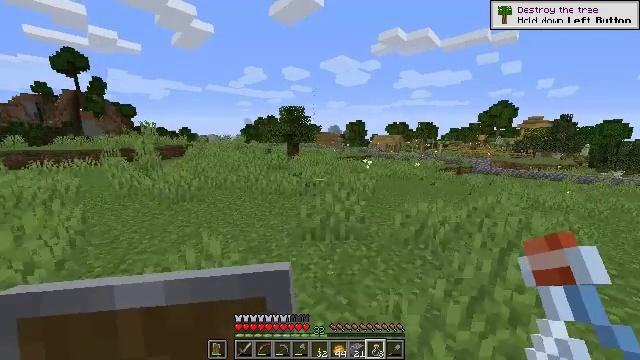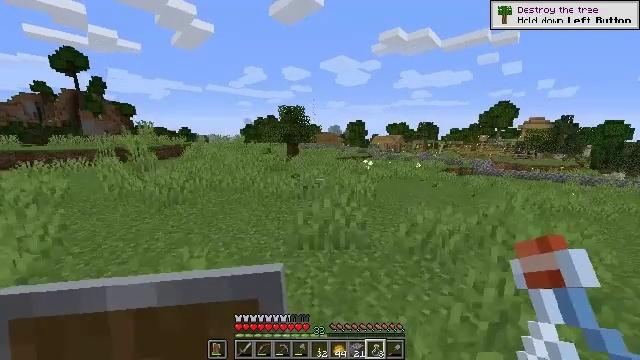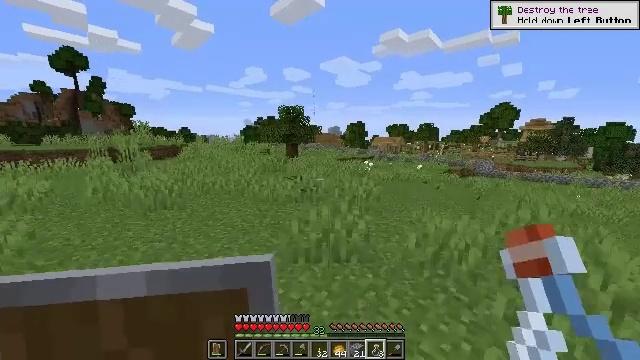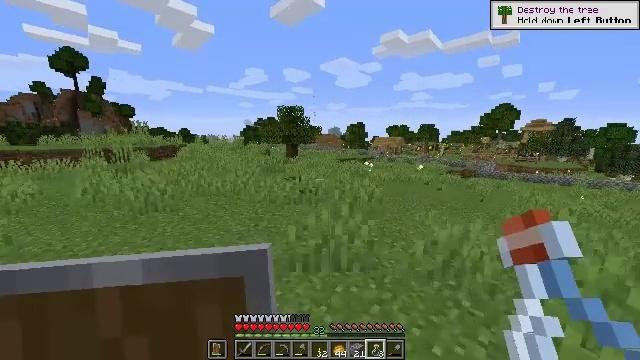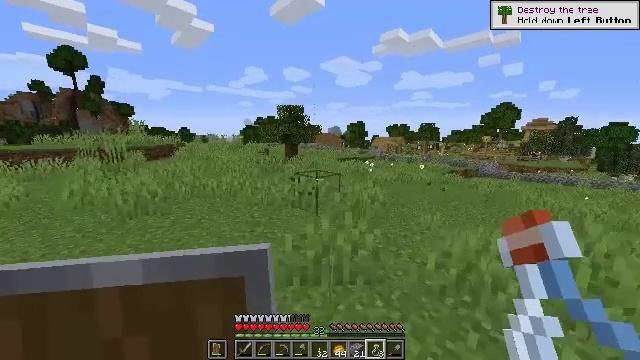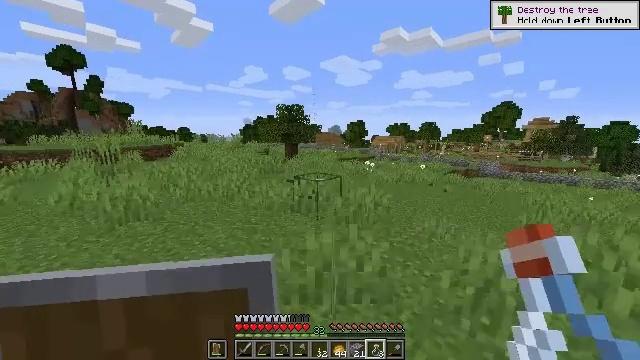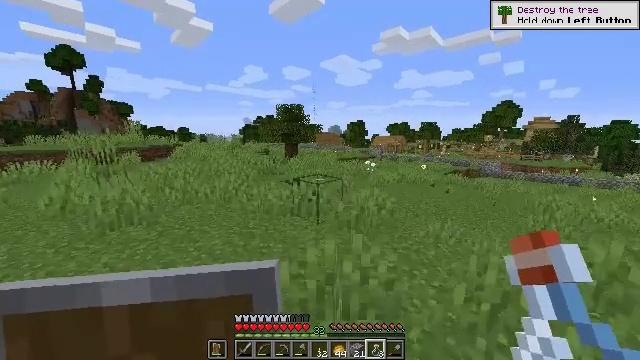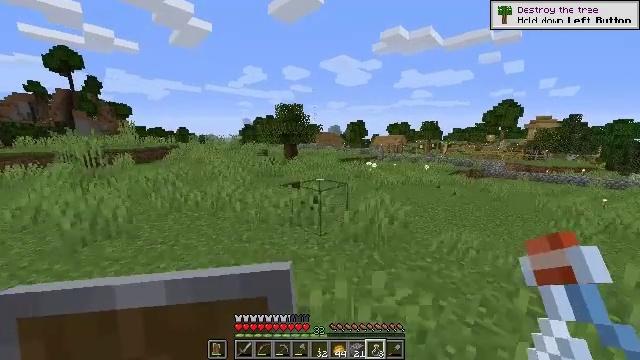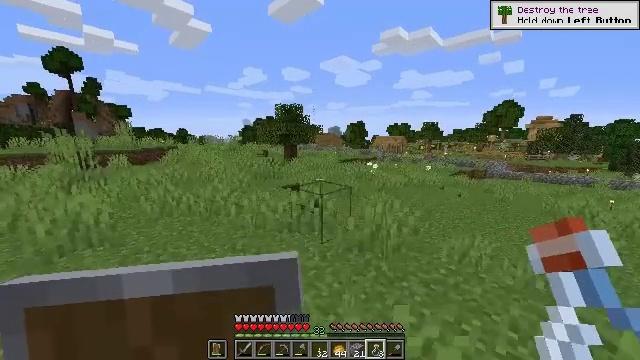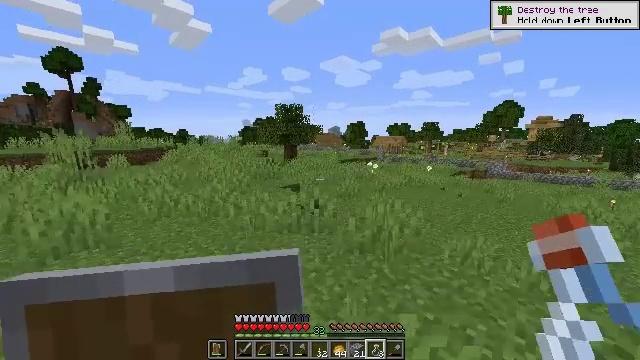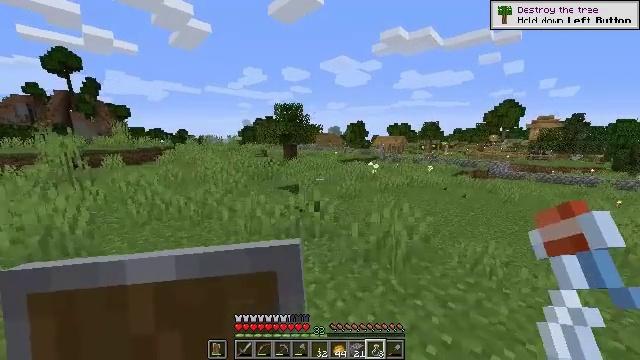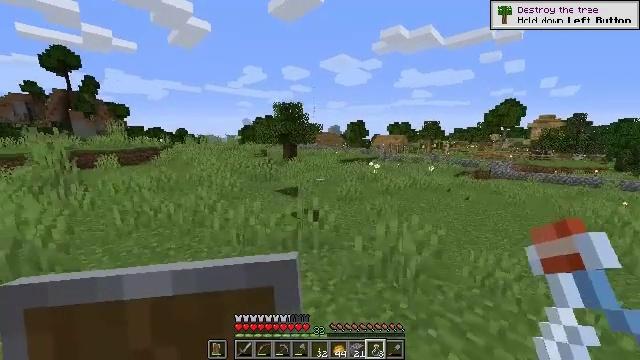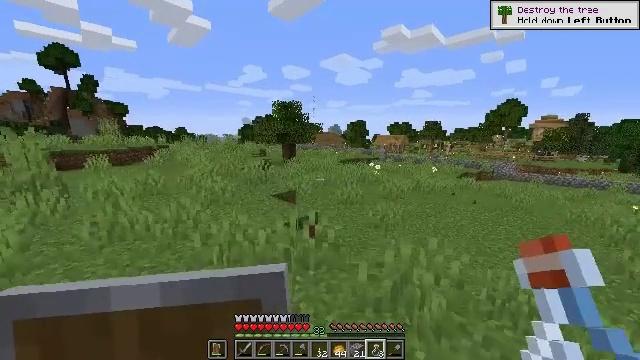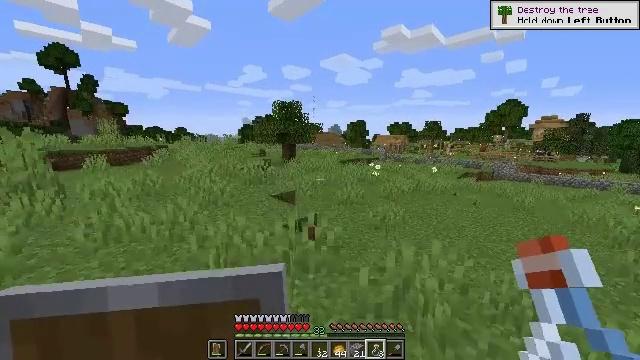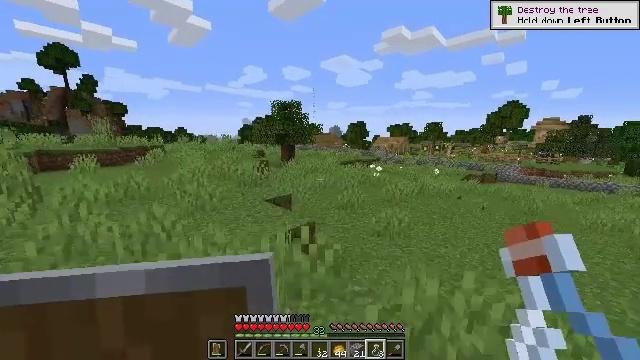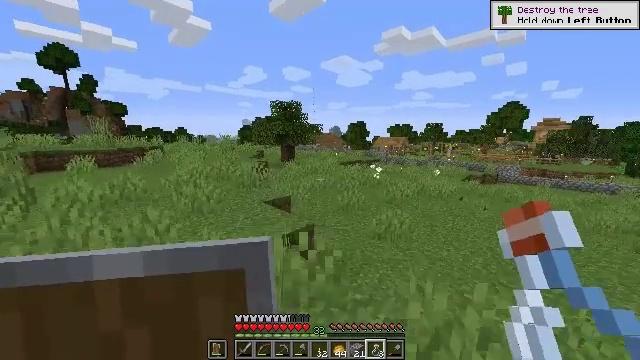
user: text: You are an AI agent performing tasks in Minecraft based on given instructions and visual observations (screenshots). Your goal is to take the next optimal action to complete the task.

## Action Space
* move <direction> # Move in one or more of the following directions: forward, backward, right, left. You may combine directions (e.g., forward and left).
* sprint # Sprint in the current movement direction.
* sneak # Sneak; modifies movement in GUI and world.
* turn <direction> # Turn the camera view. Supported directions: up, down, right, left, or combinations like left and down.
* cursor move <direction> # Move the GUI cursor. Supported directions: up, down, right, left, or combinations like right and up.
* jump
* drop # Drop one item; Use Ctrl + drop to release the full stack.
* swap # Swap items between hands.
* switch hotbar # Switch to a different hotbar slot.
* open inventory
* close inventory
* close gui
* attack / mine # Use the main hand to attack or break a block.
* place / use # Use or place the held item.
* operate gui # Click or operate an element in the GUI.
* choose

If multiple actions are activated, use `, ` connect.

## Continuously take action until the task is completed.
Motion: motion action
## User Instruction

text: craft item air
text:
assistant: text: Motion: move forward
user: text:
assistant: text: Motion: move forward
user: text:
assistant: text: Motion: move forward
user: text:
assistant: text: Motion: move forward
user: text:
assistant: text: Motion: move forward
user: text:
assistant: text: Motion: move forward
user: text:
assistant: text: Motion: move forward
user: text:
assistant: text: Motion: move forward
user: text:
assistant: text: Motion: move forward
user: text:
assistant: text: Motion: move forward
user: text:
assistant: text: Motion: move forward
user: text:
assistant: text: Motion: move forward
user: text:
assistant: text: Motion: move forward
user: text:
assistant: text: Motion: move forward
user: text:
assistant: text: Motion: move forward, jump
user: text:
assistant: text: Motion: move forward, jump
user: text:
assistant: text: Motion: move forward, jump
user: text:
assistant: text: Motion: move forward
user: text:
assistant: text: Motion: move forward
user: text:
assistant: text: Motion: move forward
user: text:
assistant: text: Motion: move forward
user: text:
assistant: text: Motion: move forward
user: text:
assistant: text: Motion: move forward
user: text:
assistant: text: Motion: move forward, turn right
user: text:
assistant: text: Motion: move forward, turn right and down
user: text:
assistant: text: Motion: move forward, turn right and down
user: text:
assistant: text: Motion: move forward
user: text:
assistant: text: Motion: move forward
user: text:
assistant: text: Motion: move forward
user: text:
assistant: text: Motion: move forward